Question: I'm using the following code to send a mail after a form submission with the PHP mailer class <URL>. The mail sends and is received successfully. The only thing that isn't wokring is the following:
'''
$mail->From = $email;
'''
'$email' is the email that a user will enter on the form (it is set with a '$_POST' variable). I would like the email to appear that it's from the user who filled out the form, so I can hit reply and have it go to their email address.
However, the "from" email address is being set as '$mail->Username', i.e. the username from the gmail account that the PHPMailer script is sending from.

What am I doing wrong here, and how do I get the From email header to work?
Also, I am using Gmail to receive the mail-- maybe there's a gmail security setting that won't allow the "From" email to be "faked"???
Thanks!
'''
$email = $_POST['email'];
$name = $_POST['moveName'];
require("class.phpmailer.php");
$mail = new PHPMailer();
$mail->IsSMTP();
$mail->Host = 'ssl://smtp.gmail.com';
$mail->Port = 465;
$mail->SMTPAuth = true;
$mail->Username = 'example@gmail.com';
$mail->Password = 'password';
$mail->From = $email;
$mail->FromName = $name;
$mail->AddAddress('me@gmail.com');
$mail->AddReplyTo($email, $name);
$mail->IsHTML(true);
$mail->Subject = 'Quote Request';
$mail->Body = 'hey';
$mail->Send();
'''
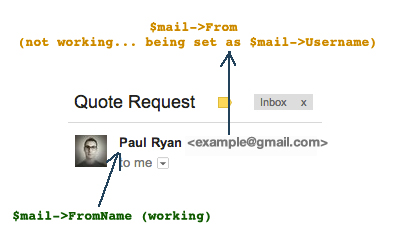
Answer: With gmail you have to configure an email address as allowed "$mail->from" first. This FAQ entry explains how to do it: <URL>